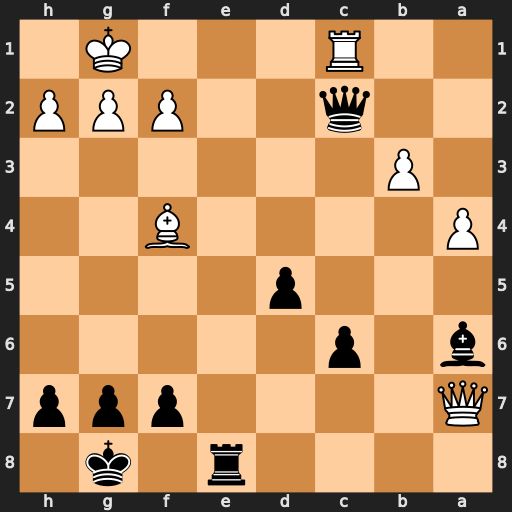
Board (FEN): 4r1k1/Q4ppp/b1p5/3p4/P4B2/1P6/2q2PPP/2R3K1
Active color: b
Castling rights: -
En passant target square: -
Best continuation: Qxc1+ Bxc1 Re1#